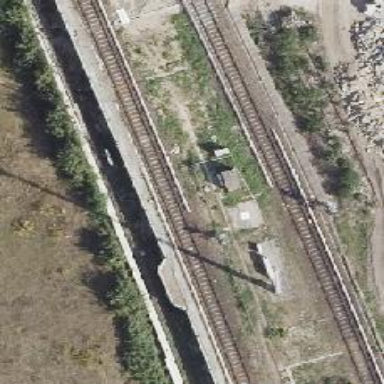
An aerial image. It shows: Railway signal.